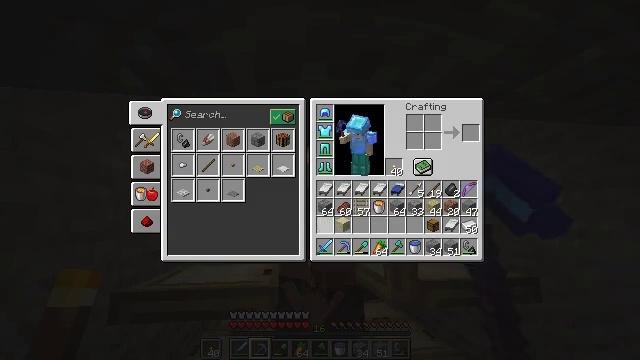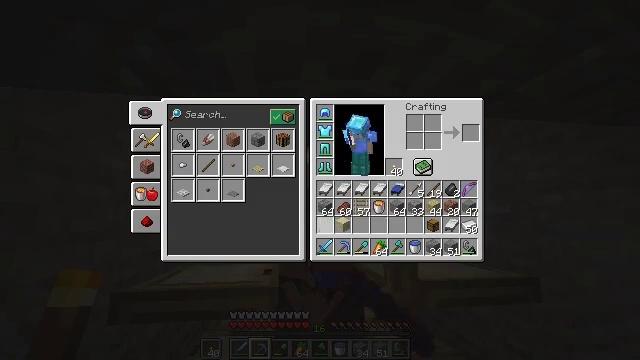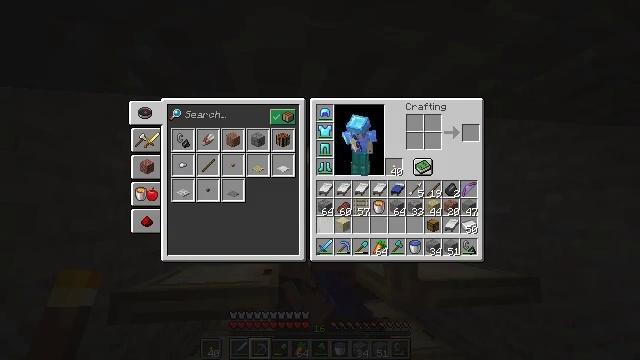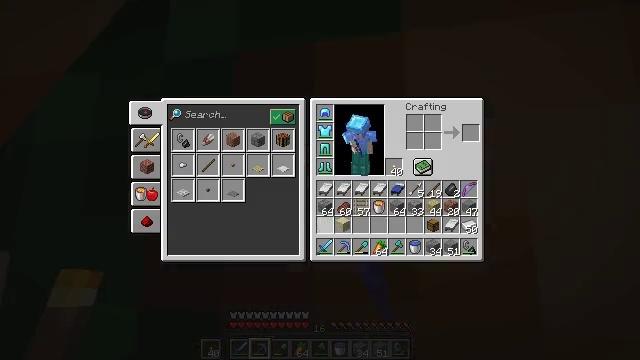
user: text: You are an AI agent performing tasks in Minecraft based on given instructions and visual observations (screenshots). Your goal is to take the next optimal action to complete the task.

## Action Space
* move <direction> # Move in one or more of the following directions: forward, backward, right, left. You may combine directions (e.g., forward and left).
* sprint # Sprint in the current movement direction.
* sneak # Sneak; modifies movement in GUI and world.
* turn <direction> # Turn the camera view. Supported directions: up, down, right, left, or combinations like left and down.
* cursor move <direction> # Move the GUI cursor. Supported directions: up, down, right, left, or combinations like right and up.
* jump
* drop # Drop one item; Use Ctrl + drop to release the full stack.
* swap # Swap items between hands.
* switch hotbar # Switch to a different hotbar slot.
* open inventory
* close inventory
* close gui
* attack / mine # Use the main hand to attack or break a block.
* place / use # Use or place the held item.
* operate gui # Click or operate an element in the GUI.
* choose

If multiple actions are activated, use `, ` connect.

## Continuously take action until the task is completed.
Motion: motion action
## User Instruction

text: Remove a carrot from the inventory.
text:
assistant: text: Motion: sprint, drop
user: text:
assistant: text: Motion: sprint, drop
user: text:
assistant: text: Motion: no_op
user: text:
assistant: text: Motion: no_op